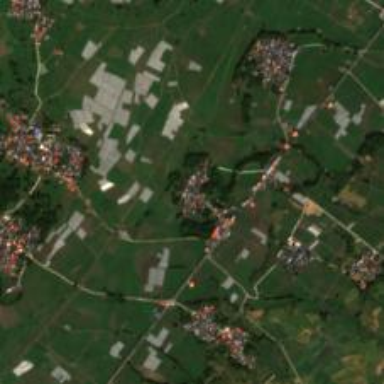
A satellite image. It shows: Village.